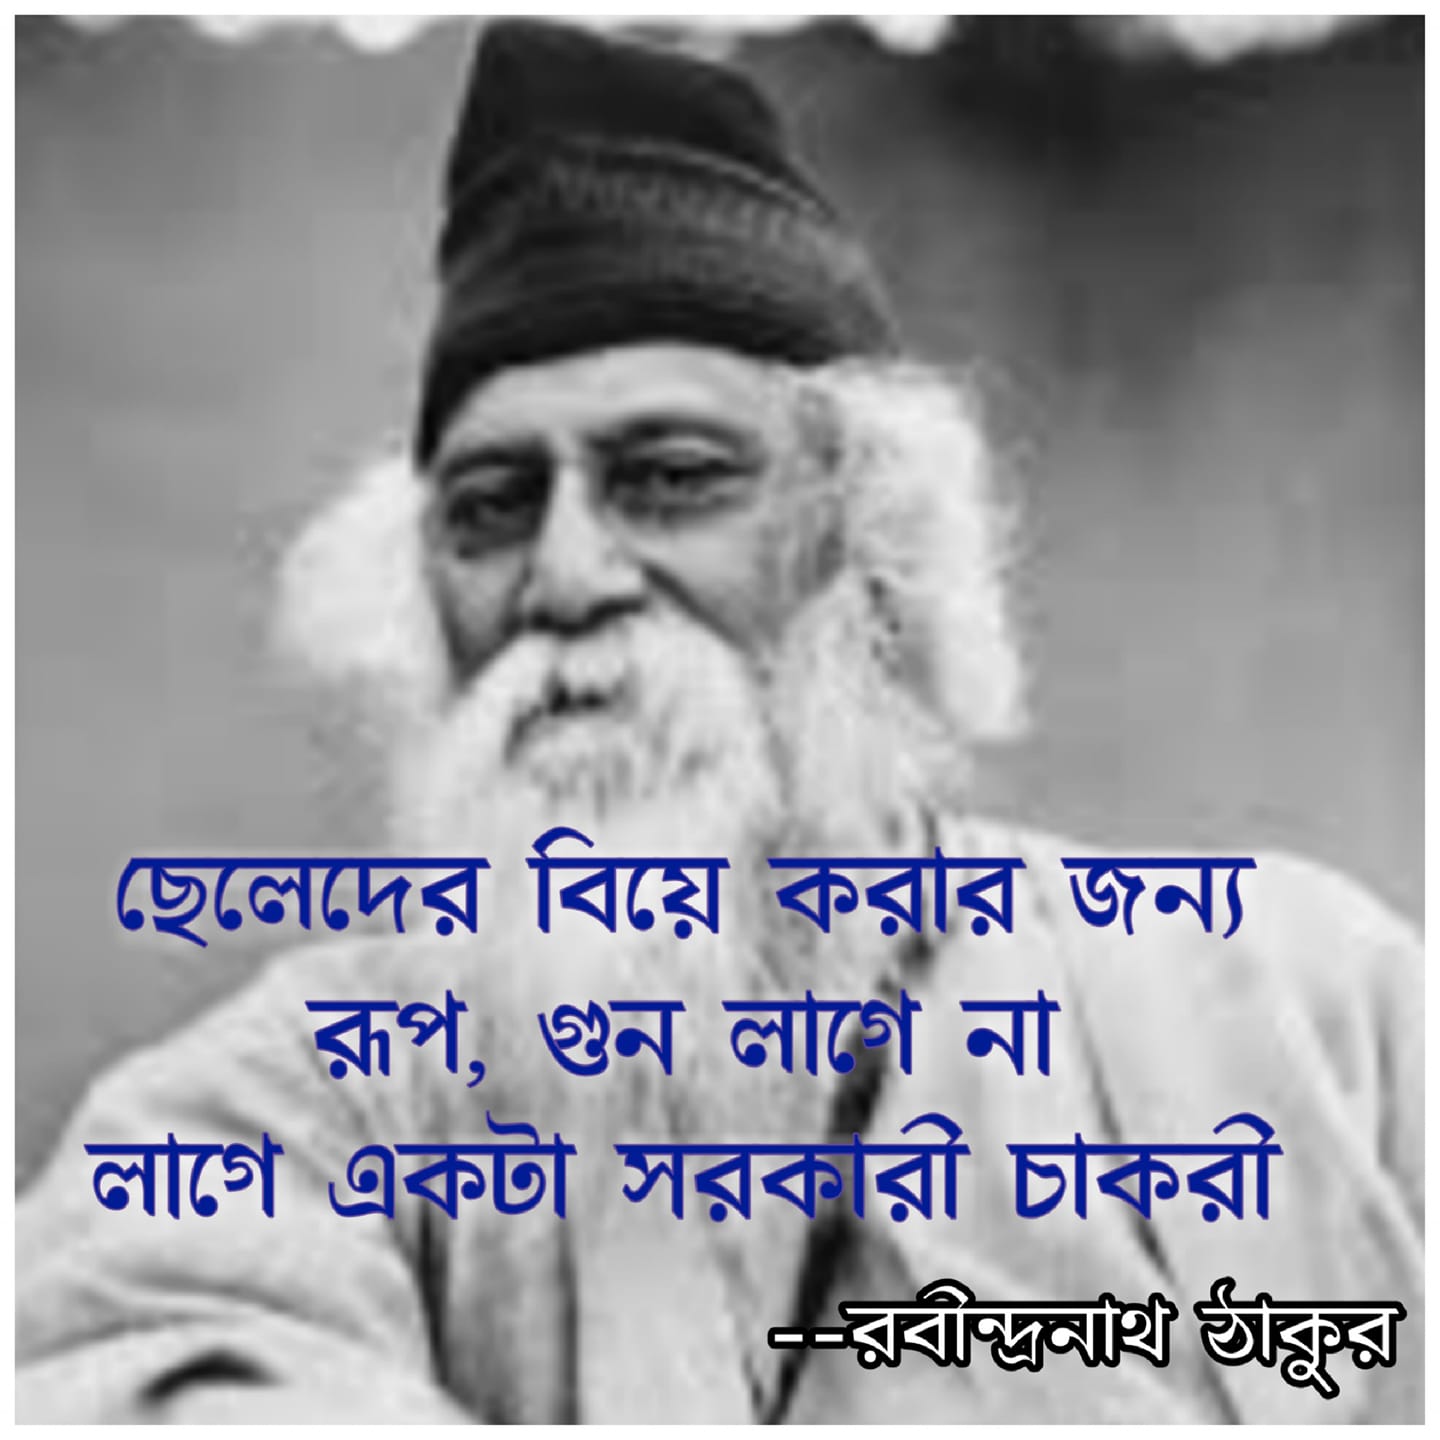
Caption: ছেলেদের বিয়ে করার জন্য রুপ , গুন লাগেনা লাগে একটা সরকারী চাকরী   -- রবীন্দ্রনাথ ঠাকুর
Label: non-hate